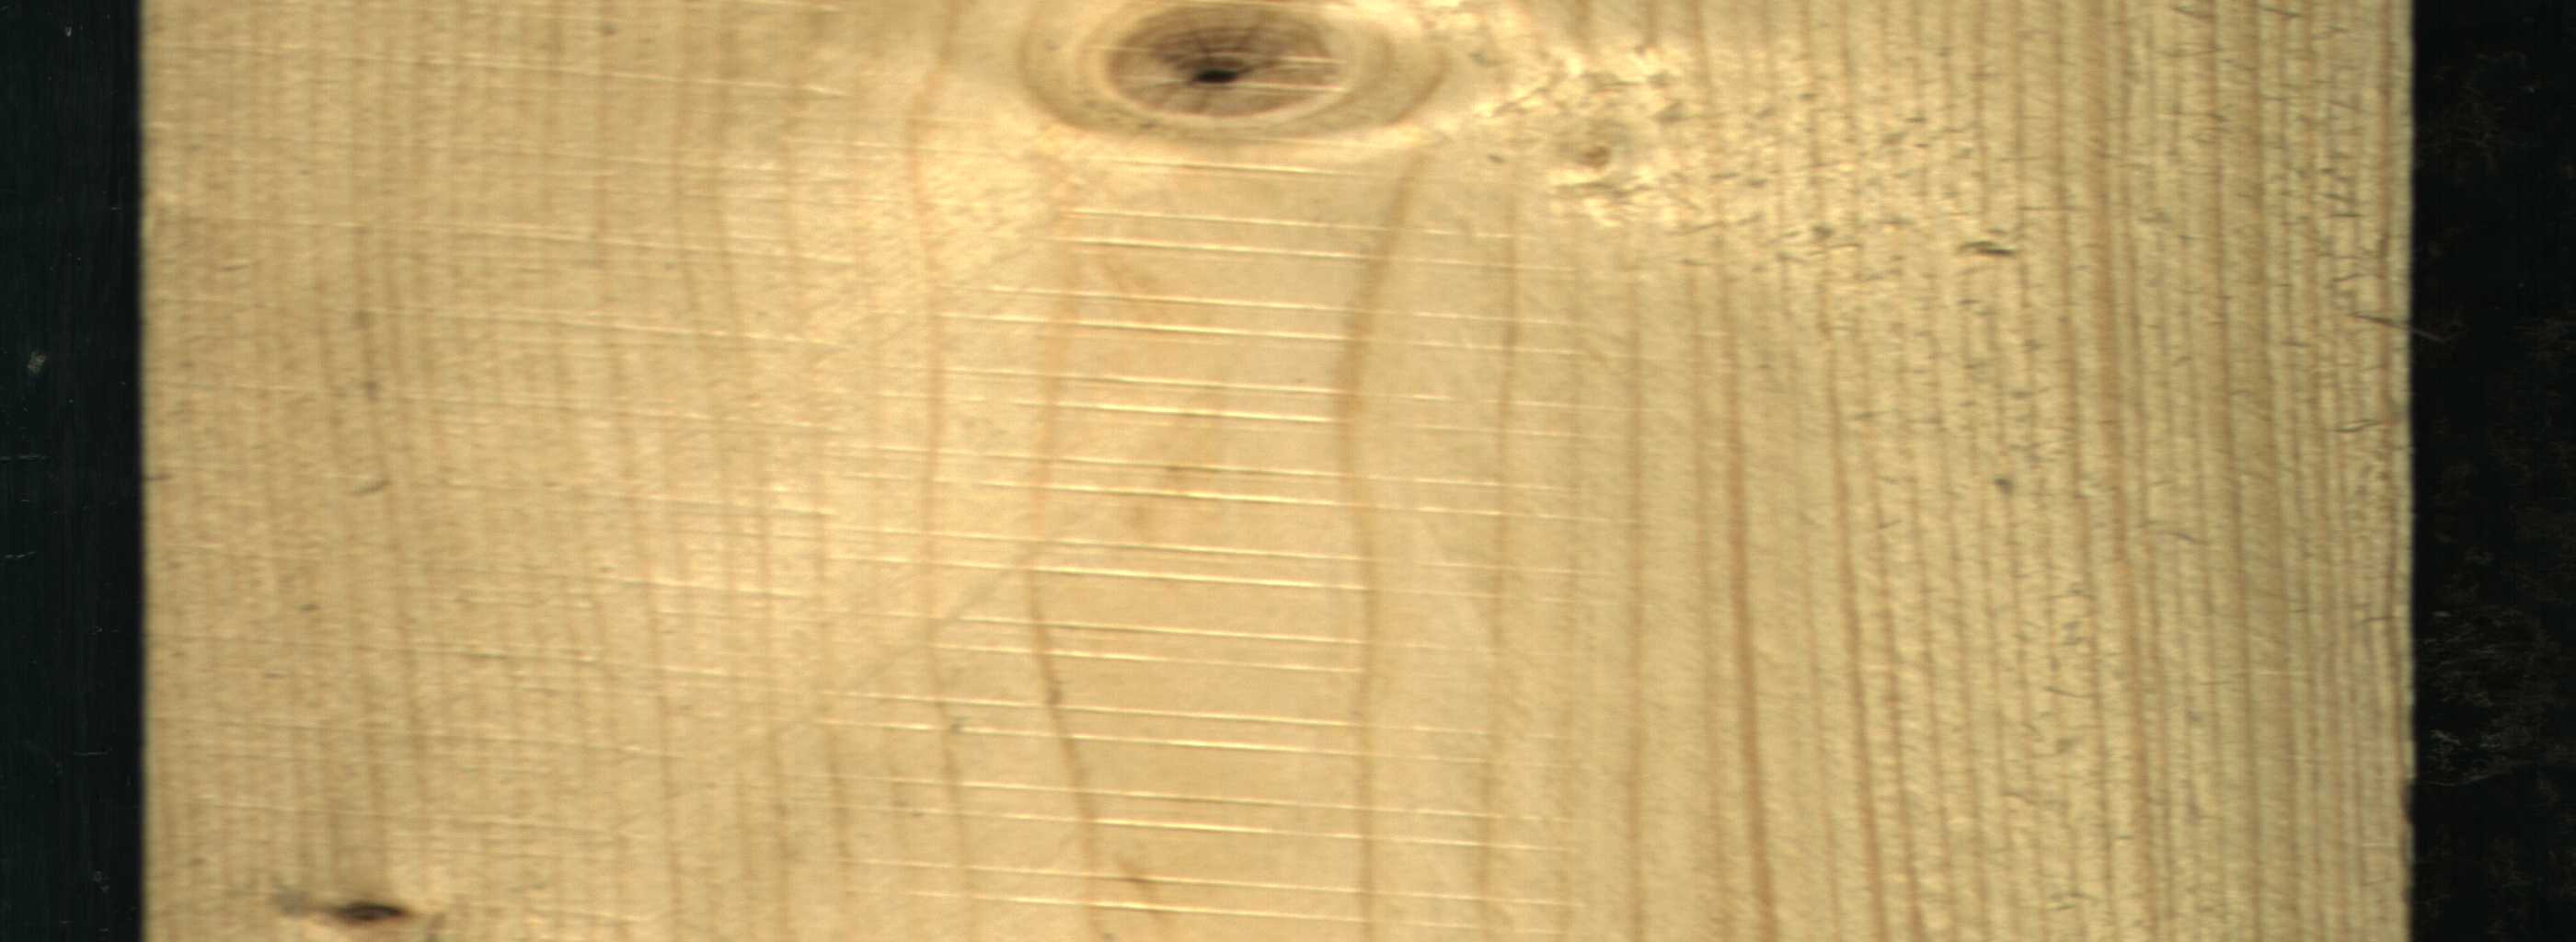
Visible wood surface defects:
Live_Knot
Live_Knot